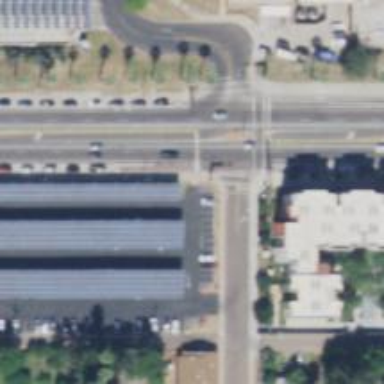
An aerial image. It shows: Solid stop line on the road.